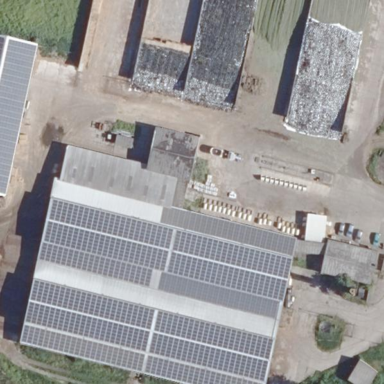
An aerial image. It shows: Solar-powered generator at farm auxiliary building. The generator is small installation using solar photovoltaic panels.